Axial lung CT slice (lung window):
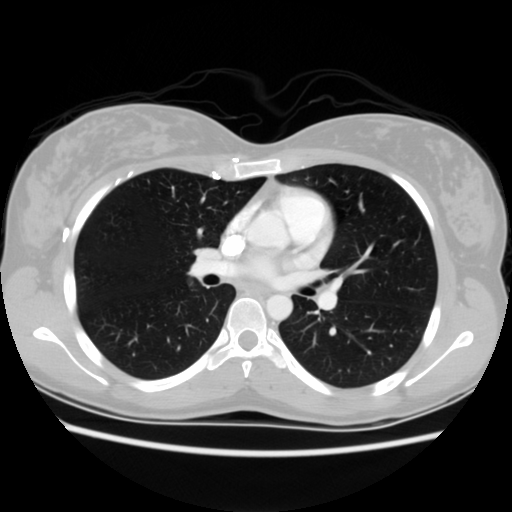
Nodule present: no